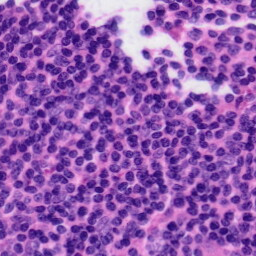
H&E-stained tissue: Tonsil